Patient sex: M
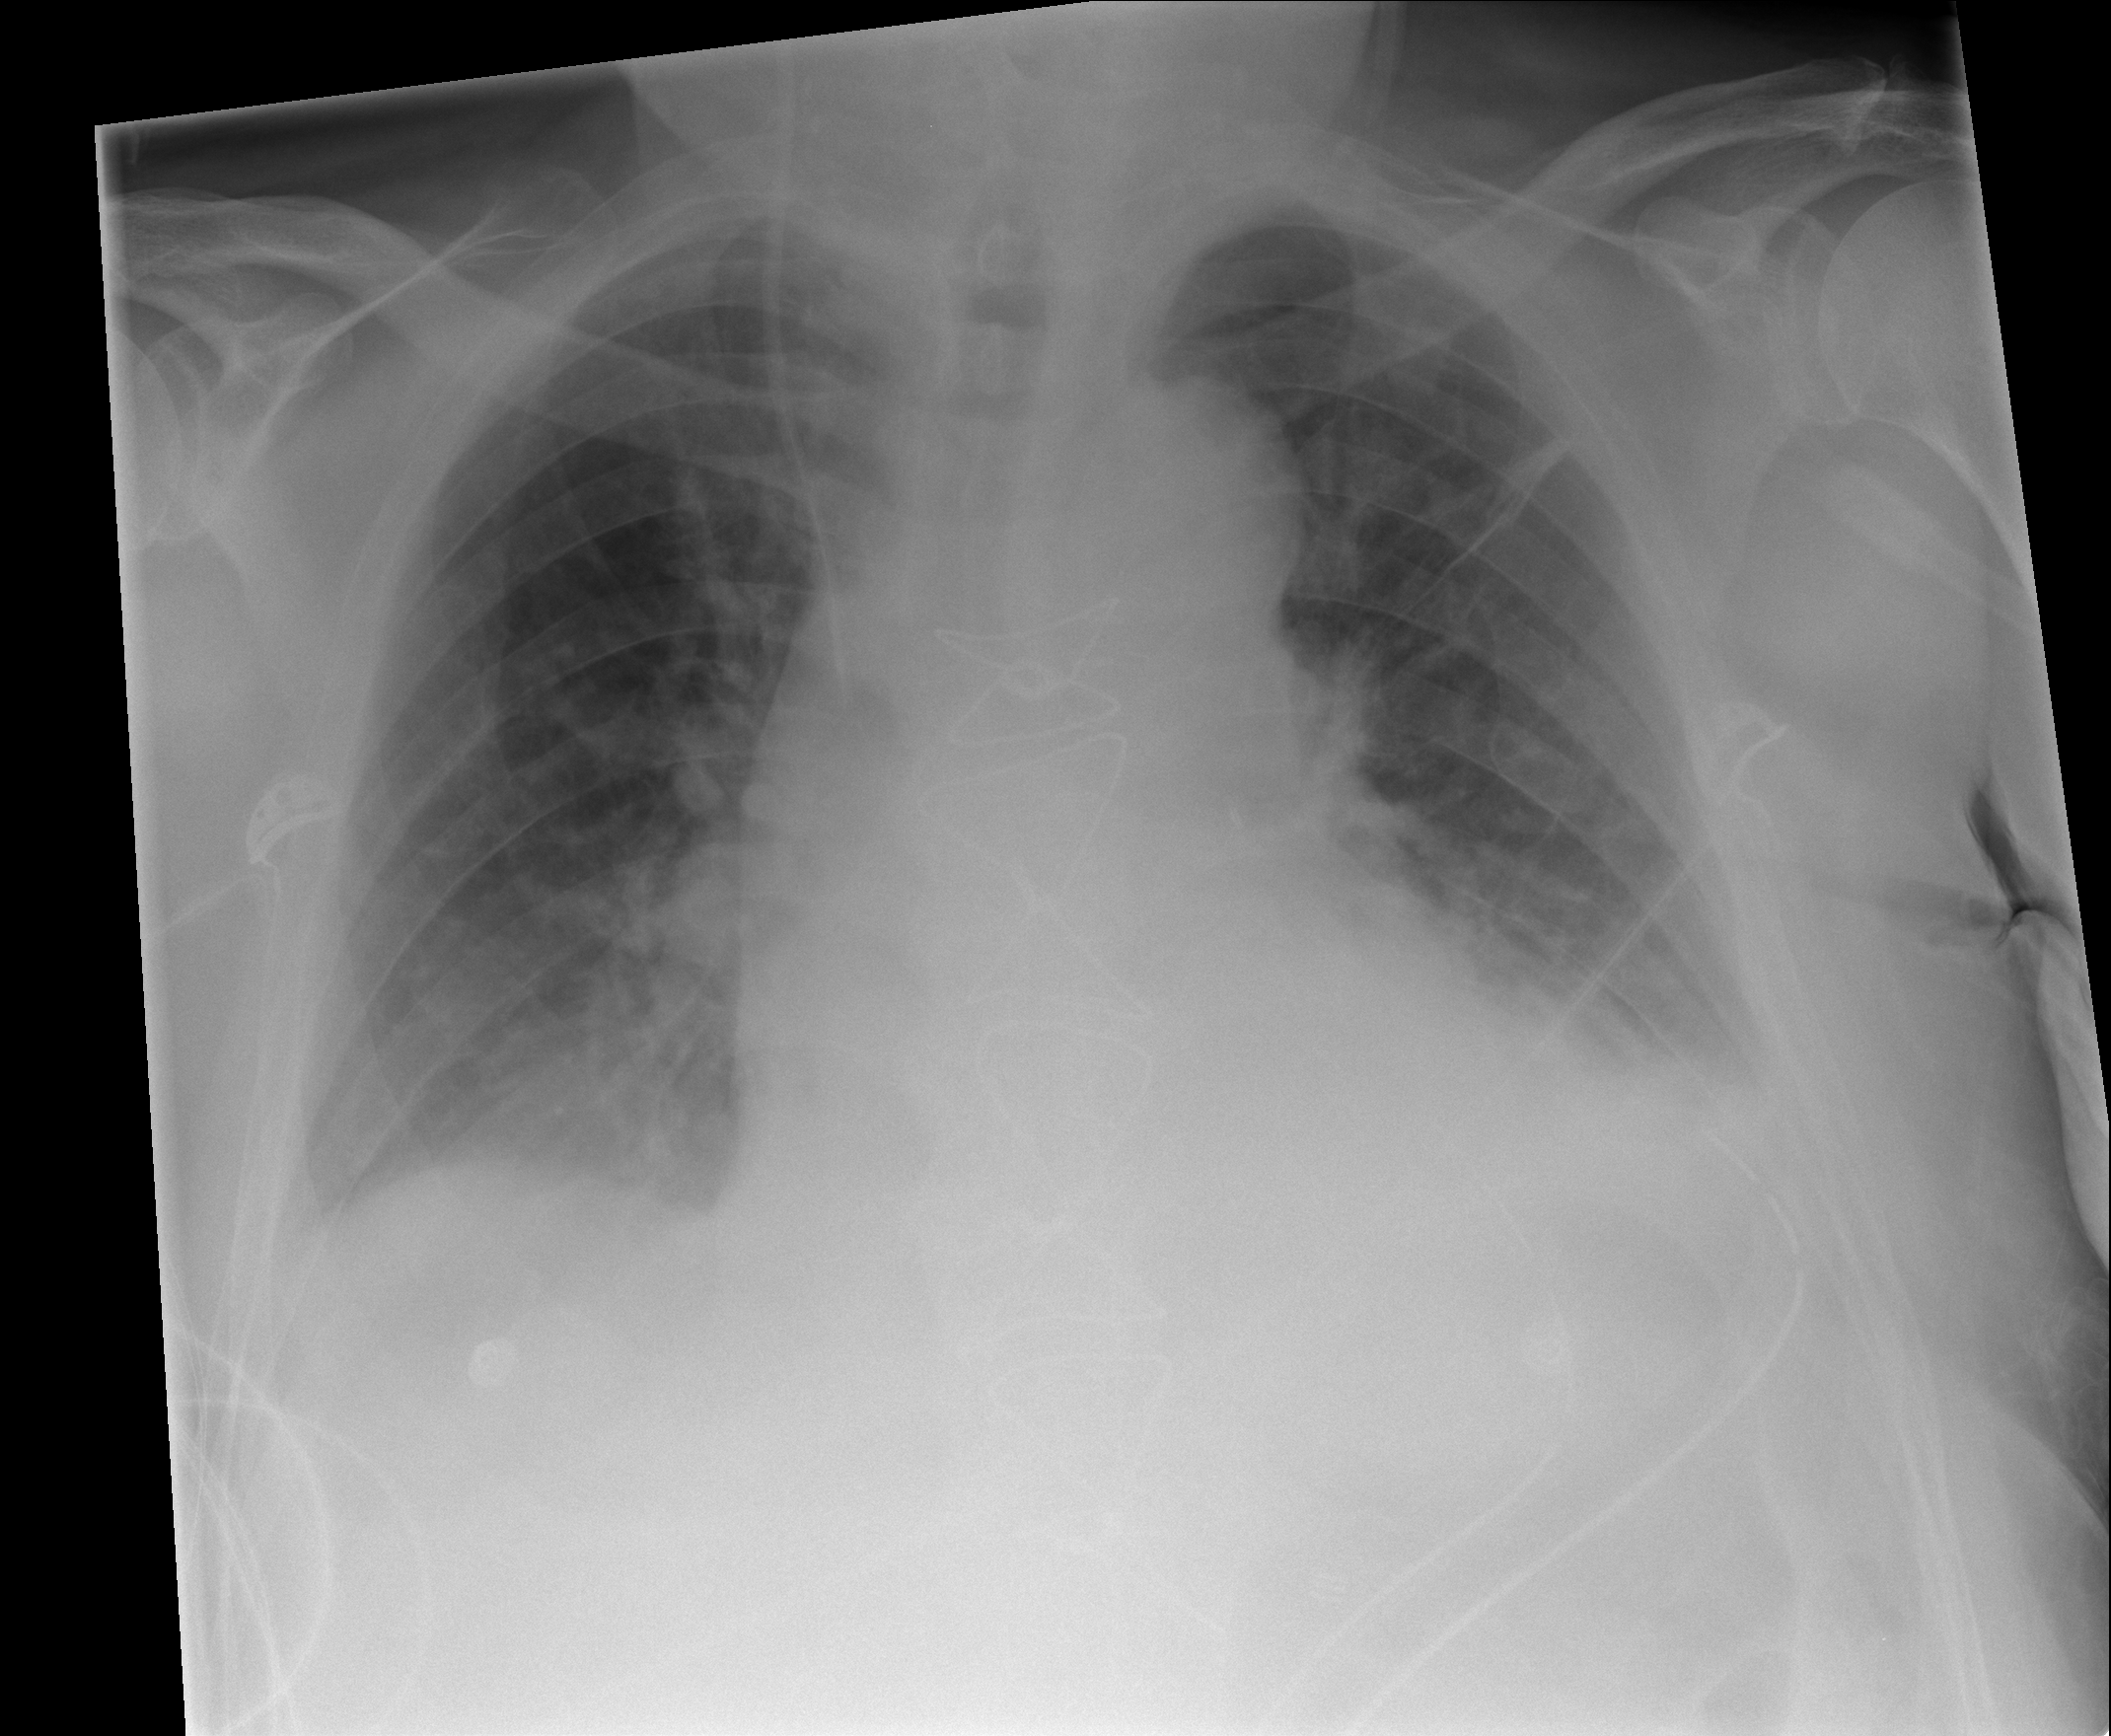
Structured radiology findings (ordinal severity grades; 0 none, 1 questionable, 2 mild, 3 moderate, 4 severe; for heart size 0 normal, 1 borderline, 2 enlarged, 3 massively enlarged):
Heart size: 2
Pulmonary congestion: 0
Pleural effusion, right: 0
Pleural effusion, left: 2
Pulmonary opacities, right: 0
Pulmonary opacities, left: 0
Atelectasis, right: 0
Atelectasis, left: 2